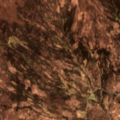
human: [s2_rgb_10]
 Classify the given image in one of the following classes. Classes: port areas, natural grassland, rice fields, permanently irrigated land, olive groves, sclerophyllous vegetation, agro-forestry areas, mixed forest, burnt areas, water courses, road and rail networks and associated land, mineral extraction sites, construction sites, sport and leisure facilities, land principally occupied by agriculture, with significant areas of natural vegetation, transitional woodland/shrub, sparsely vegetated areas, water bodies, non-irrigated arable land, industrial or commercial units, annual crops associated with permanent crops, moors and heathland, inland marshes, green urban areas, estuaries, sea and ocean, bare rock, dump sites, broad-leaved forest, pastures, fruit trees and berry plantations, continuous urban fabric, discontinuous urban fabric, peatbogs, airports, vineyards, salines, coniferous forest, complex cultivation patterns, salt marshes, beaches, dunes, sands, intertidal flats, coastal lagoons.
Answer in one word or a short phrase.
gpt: peatbogs